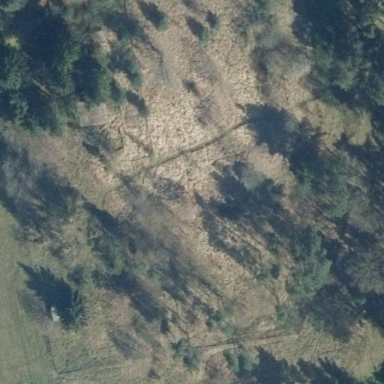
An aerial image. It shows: Patch of scrub vegetation.